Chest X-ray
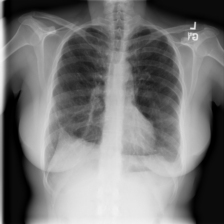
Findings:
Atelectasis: negative
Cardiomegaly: negative
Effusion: negative
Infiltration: negative
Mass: negative
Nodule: negative
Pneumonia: negative
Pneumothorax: negative
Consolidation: negative
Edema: negative
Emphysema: negative
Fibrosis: negative
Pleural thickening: negative
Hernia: negative